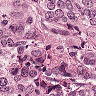
Metastatic tissue present: yes